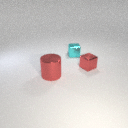
small red metal cube to the right of small cyan metal cube